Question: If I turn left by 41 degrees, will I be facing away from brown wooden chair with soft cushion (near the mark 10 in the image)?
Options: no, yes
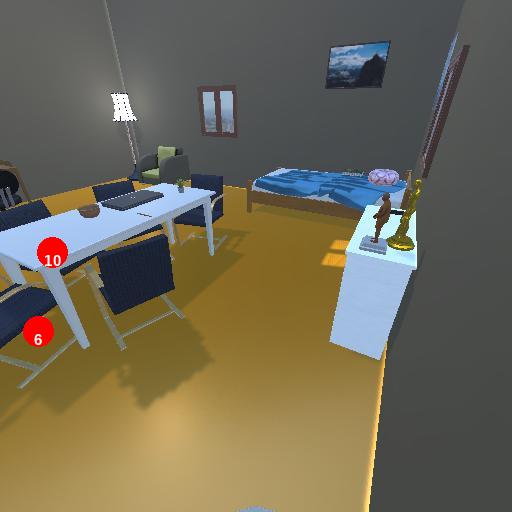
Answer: no